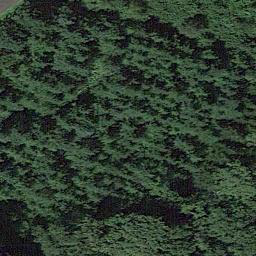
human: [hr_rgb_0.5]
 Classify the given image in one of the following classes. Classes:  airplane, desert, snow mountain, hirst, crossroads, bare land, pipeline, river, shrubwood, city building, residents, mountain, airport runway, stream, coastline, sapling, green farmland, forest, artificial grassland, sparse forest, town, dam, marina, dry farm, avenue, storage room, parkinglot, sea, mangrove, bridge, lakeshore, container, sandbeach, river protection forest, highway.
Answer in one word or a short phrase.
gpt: forest